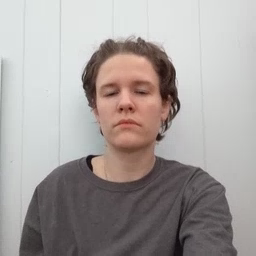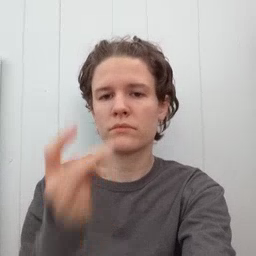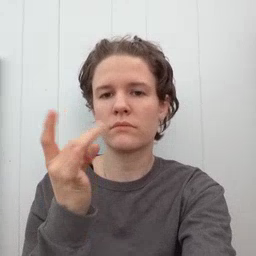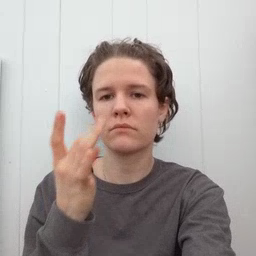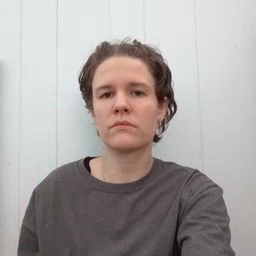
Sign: snack